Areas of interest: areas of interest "Honghui The Second Industry Mansion"
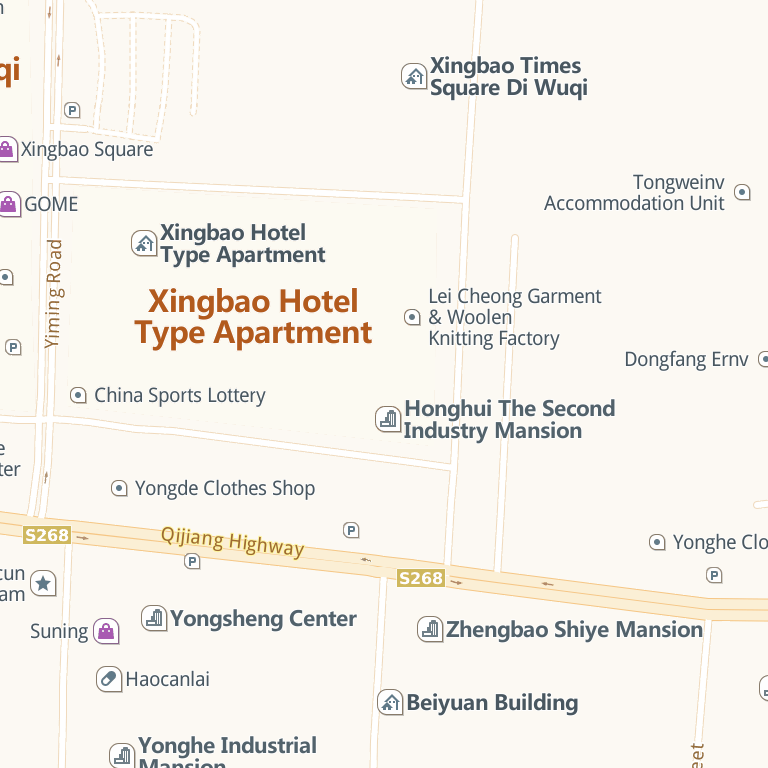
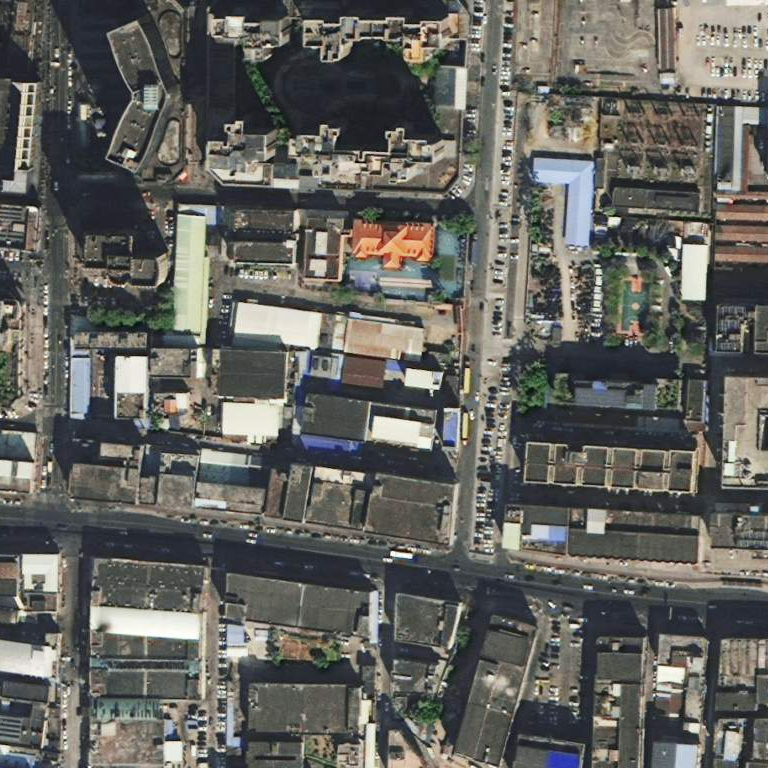